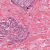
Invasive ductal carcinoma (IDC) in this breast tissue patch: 1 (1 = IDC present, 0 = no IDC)